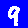
Digit: 9